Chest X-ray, PA view. Patient: 30 years old, sex F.
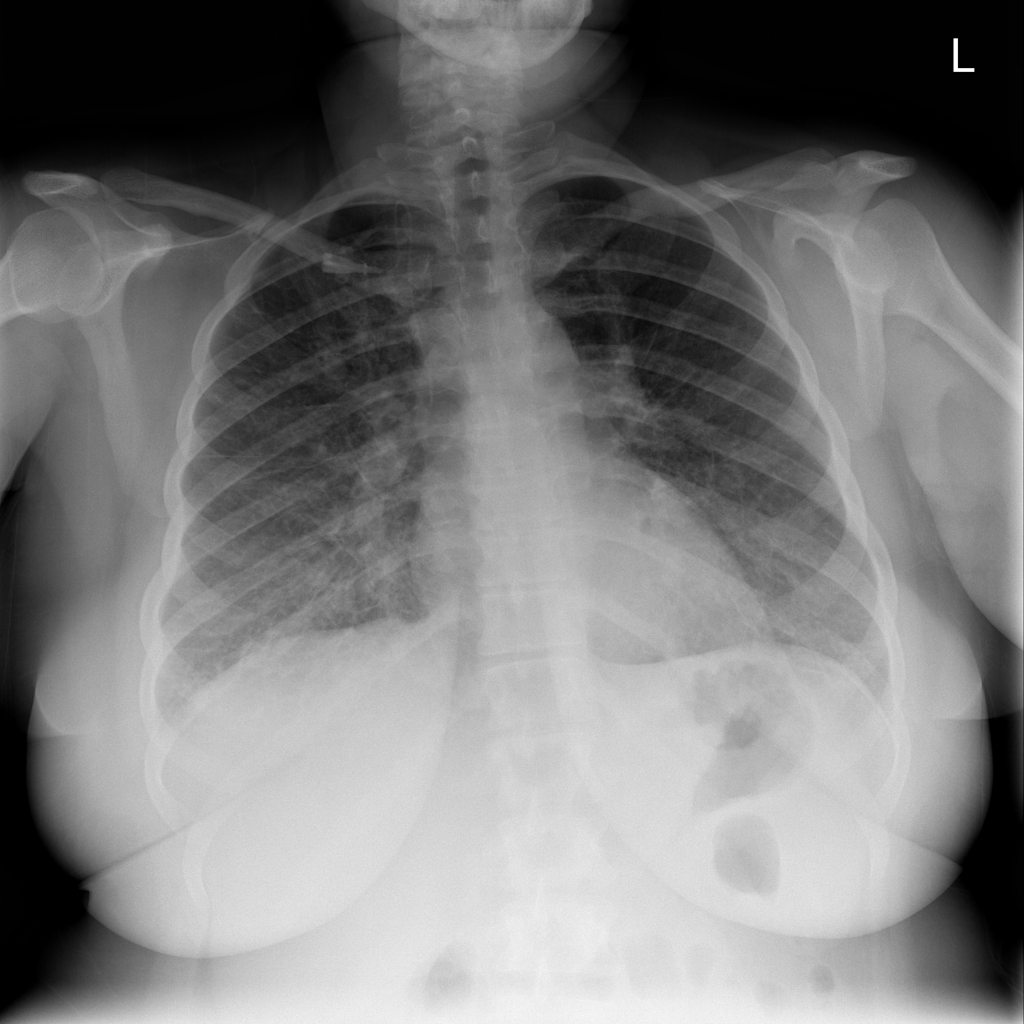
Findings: Edema, Infiltration